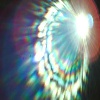
Label: sunburn